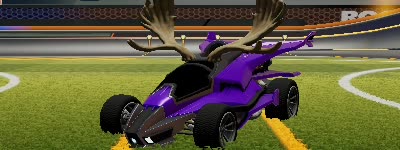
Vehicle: aftershock